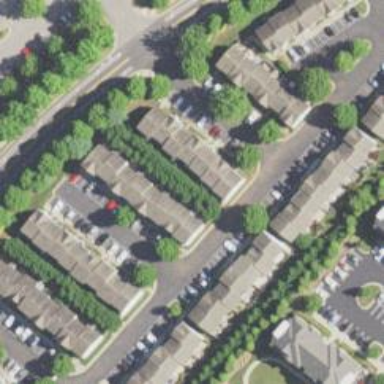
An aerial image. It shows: Residential area within neighborhood.